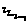
Label: zigzag